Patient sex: M
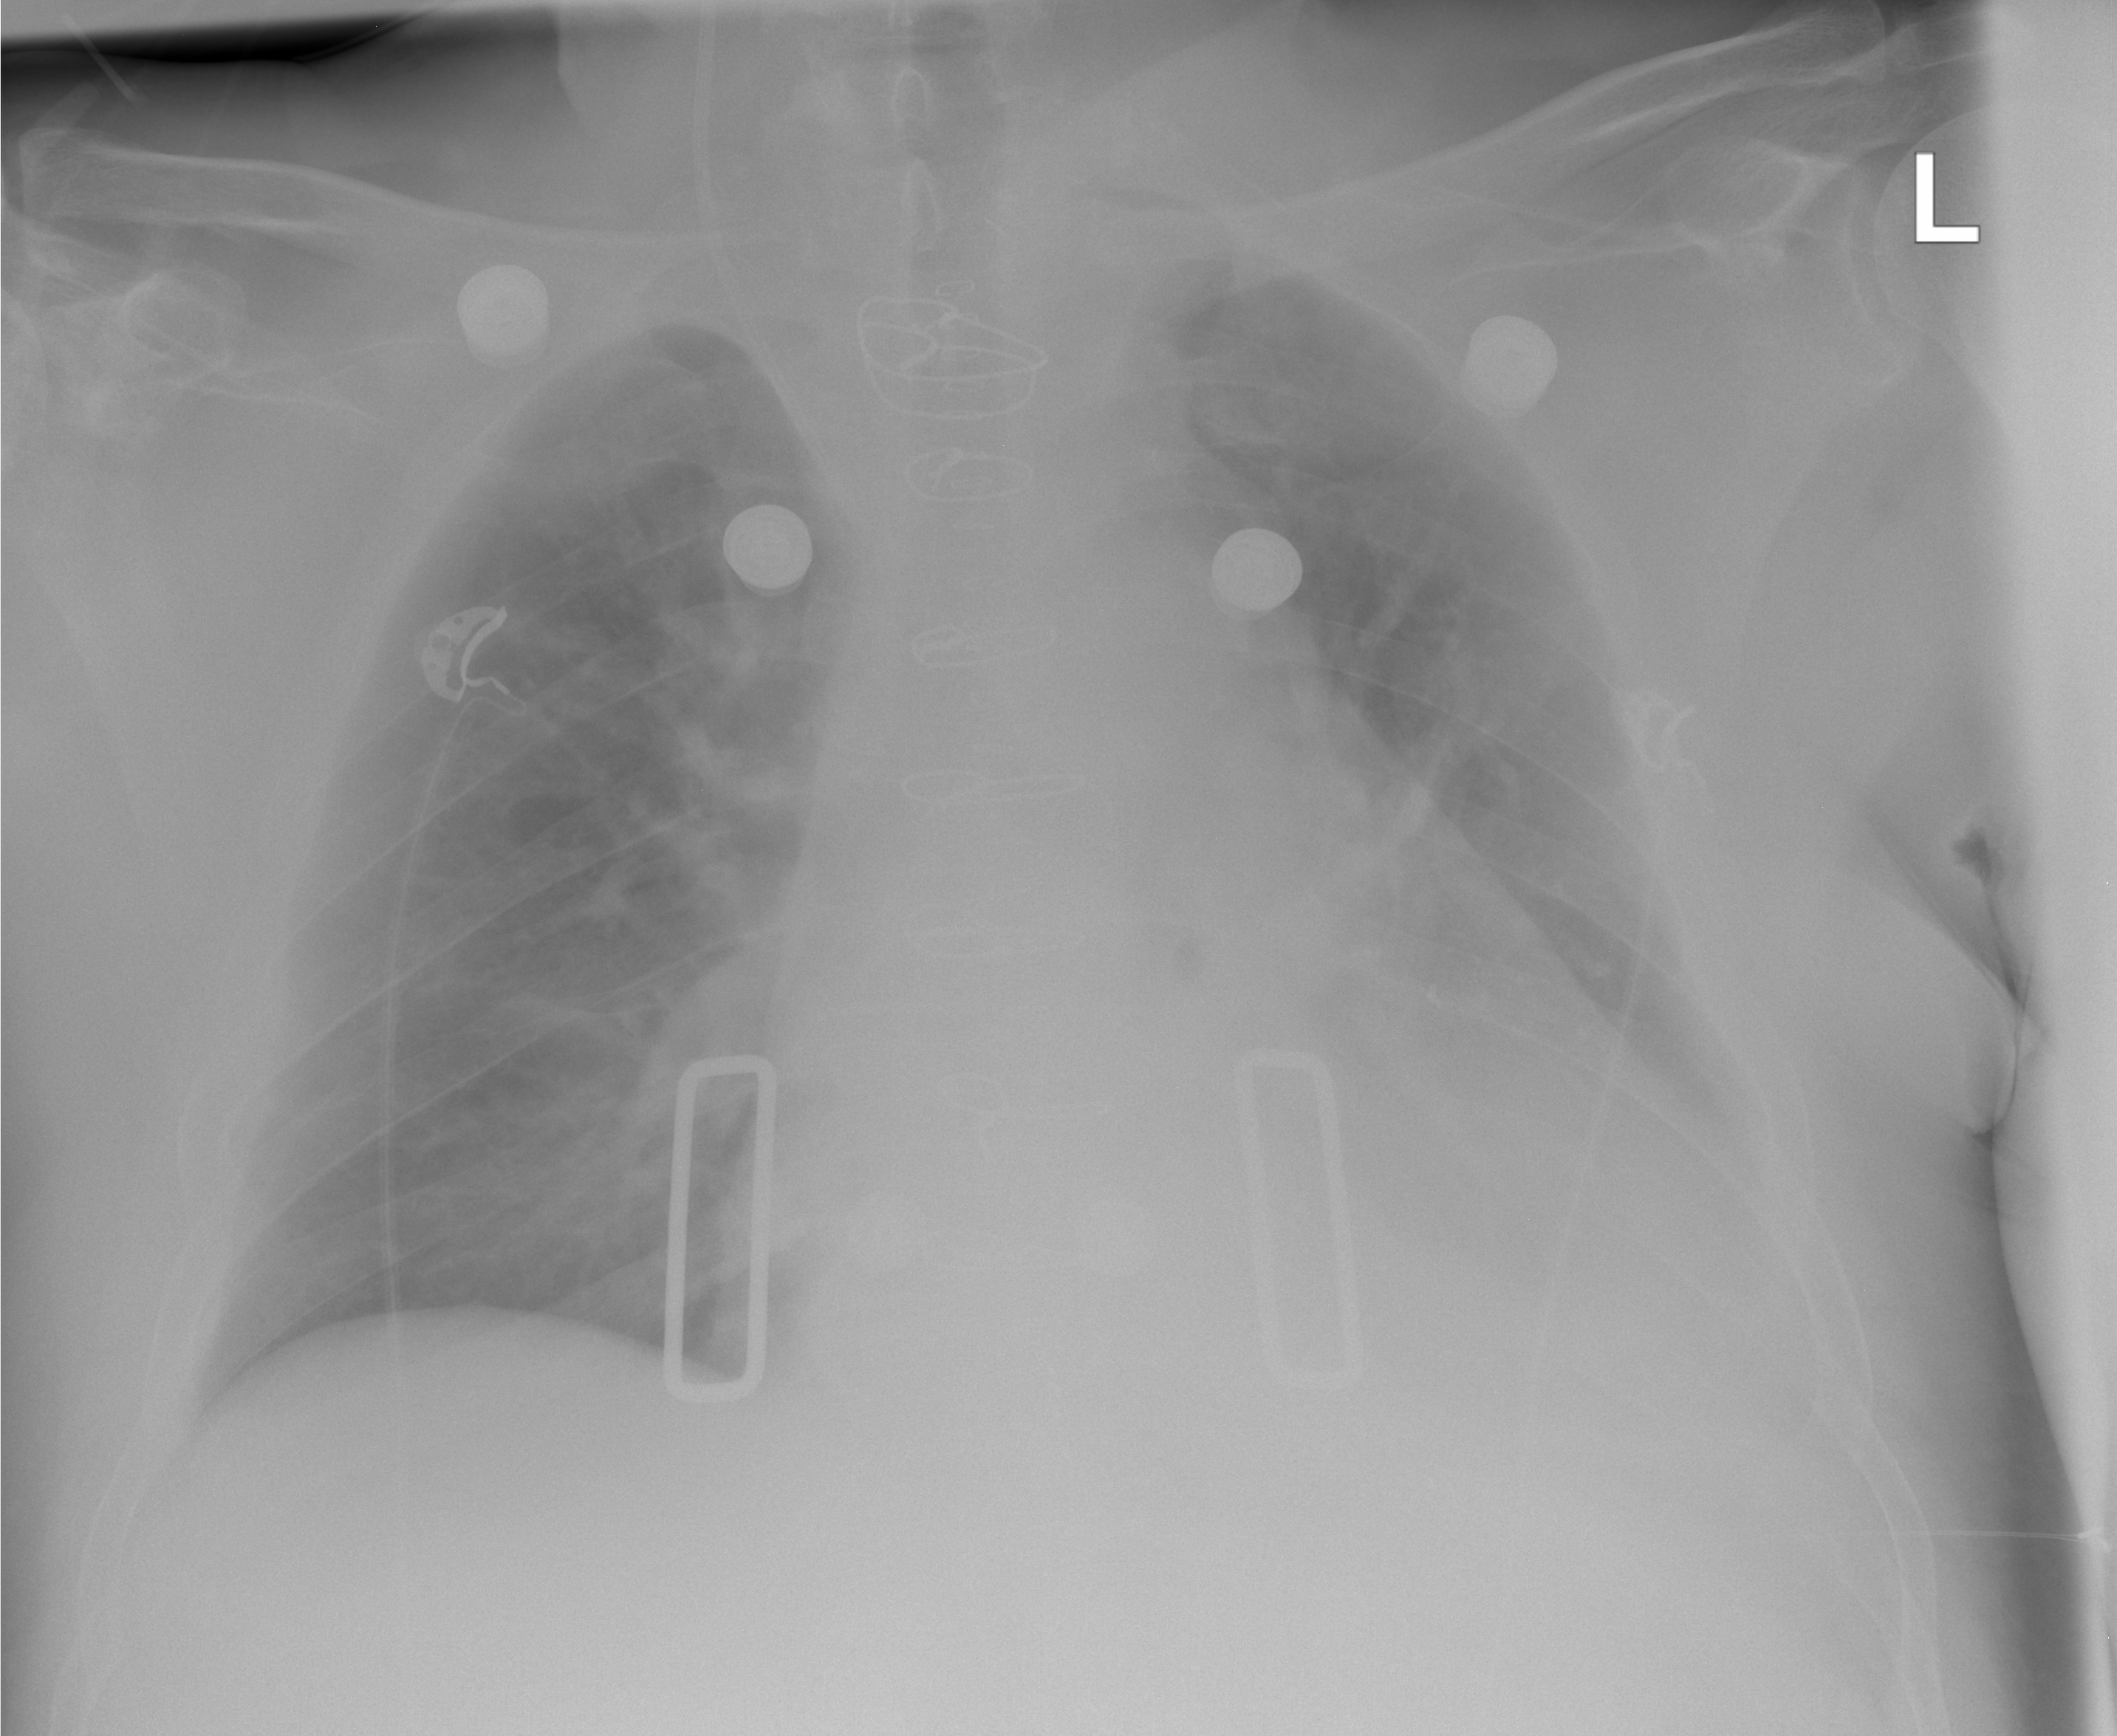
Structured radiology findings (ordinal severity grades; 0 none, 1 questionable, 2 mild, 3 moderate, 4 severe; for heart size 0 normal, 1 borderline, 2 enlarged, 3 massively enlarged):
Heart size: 2
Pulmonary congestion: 2
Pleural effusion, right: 0
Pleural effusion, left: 2
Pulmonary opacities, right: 0
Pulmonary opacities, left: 0
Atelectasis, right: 0
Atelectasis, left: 2